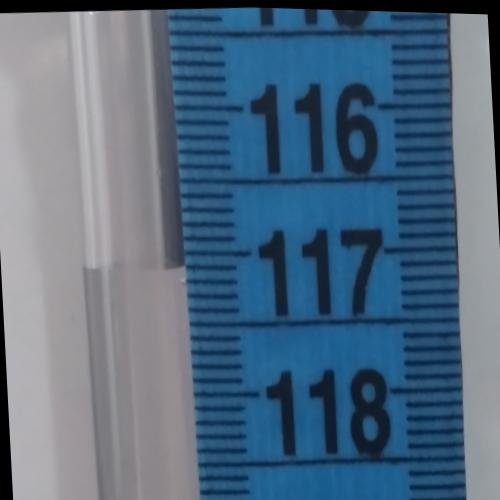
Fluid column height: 117.1 cm